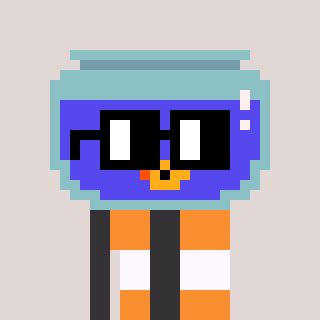
a pixel art character with square black glasses, a goldfish-shaped head and a grayscale-colored body on a warm background